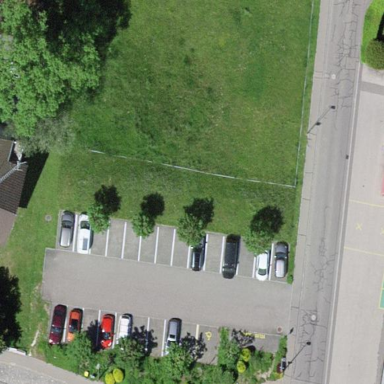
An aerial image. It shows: Parking area with asphalt surface.